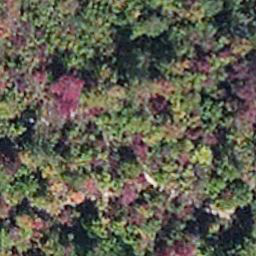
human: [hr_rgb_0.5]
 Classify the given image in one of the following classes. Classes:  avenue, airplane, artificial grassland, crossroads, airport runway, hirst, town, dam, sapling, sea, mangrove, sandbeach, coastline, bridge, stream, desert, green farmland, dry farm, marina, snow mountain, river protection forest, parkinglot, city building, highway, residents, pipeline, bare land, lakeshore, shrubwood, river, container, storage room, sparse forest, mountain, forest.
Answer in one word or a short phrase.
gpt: mangrove